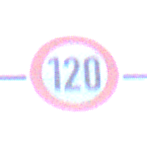
Verkehrszeichen: Geschwindigkeit120
Umgebung: Outdoor, Urban
Tageszeit: SunriseSunset
Wetter: Clear
Licht: Natural
Jahreszeit: NotSpecified
Kontrast: LowContrast